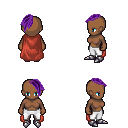
a pixel art fantasy rpg character, female body template, human, dark skin, maroon cape, white pants, purple long mohawk hairstyle, metal boots, four views (front, back, left, right), 2x2 character sprite sheet, small pixel art, hard edges, no anti-aliasing